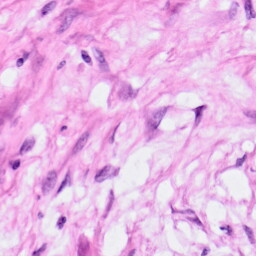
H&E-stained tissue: Pancreatic